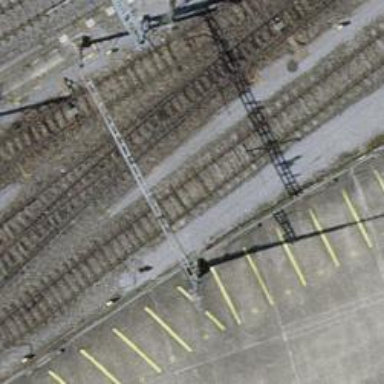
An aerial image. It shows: Railway switch.